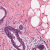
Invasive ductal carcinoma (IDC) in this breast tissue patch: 0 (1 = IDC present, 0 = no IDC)